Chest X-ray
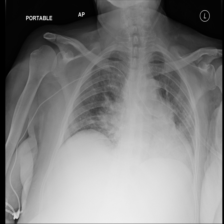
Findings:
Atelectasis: positive
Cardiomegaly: negative
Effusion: negative
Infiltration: positive
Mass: negative
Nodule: negative
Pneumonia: negative
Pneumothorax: negative
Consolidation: negative
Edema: negative
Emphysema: negative
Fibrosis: negative
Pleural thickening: negative
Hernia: negative